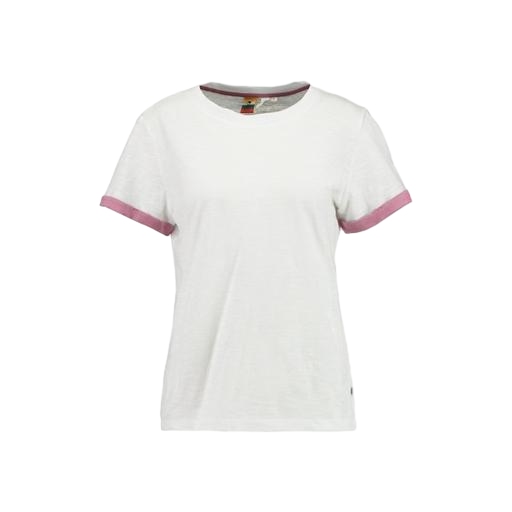
multicolor clay tee chalk, molly ringer tee, multicolor women’s white large t-shirt, white background